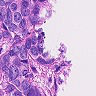
Metastatic tissue present: yes